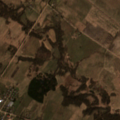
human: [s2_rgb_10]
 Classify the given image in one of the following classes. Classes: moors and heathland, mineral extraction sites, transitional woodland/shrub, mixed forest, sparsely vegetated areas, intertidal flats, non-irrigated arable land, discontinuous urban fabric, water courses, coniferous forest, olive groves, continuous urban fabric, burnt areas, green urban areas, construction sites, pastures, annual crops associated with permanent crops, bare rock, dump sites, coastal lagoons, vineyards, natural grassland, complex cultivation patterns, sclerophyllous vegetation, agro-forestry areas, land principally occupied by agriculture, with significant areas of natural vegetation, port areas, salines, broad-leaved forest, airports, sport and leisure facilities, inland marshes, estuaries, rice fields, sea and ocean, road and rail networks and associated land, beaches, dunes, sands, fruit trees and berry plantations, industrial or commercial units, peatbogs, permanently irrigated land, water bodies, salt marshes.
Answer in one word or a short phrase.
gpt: non-irrigated arable land, complex cultivation patterns, land principally occupied by agriculture, with significant areas of natural vegetation